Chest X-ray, PA view. Patient: 66 years old, sex M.
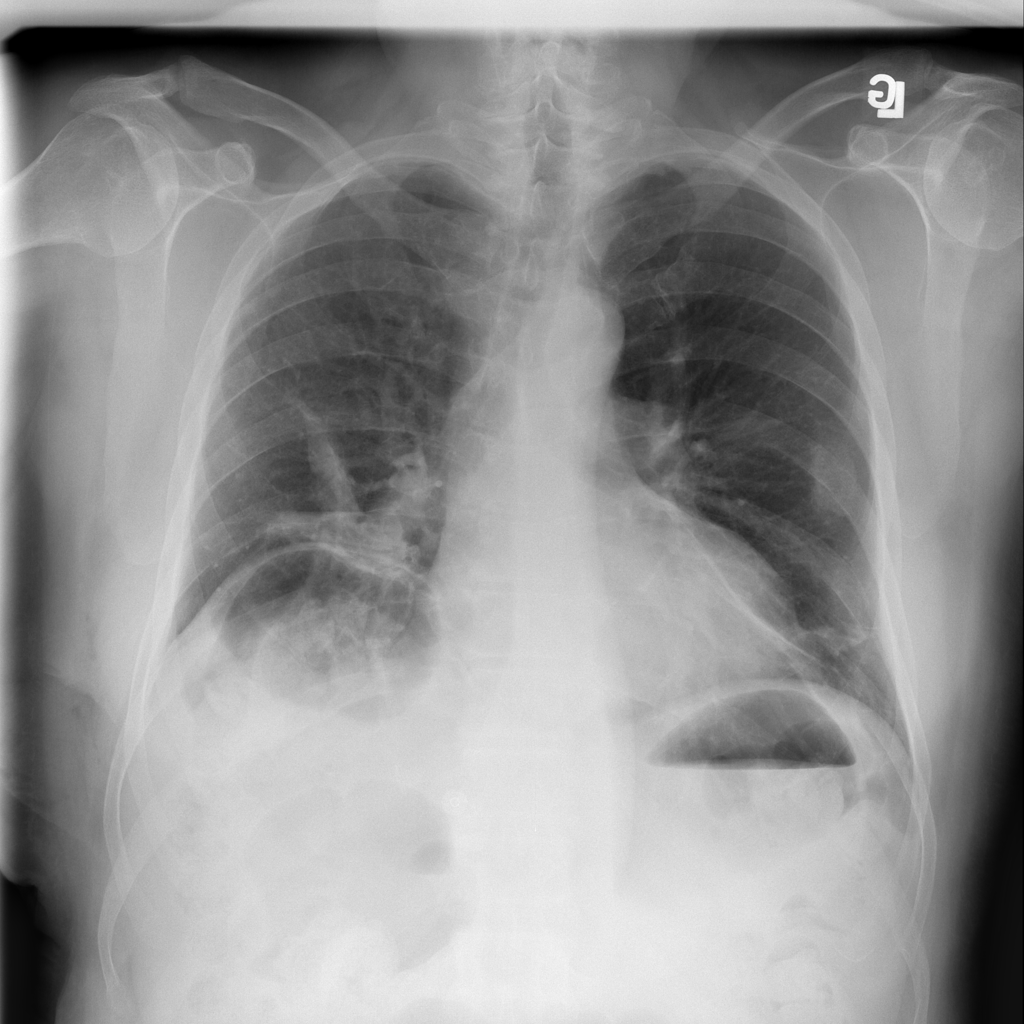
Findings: Atelectasis, Infiltration